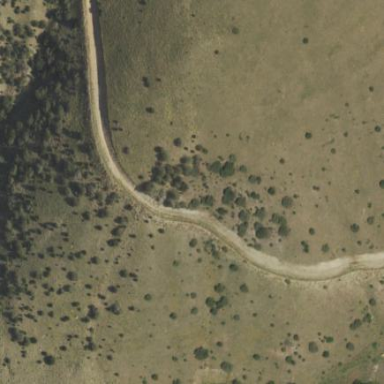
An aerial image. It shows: Natural area with evergreen scrub vegetation consisting of needle-leaved trees.